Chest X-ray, AP view. Patient: 58 years old, sex M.
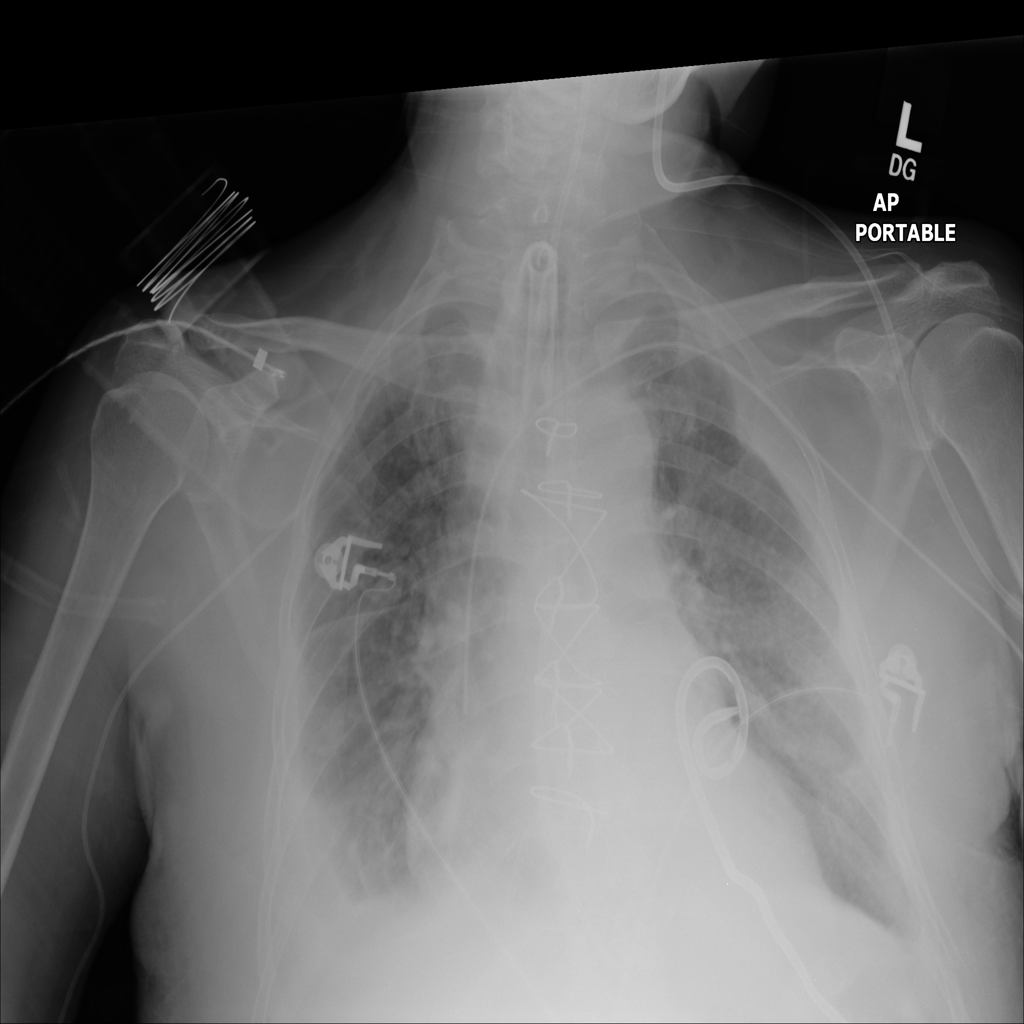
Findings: No Finding